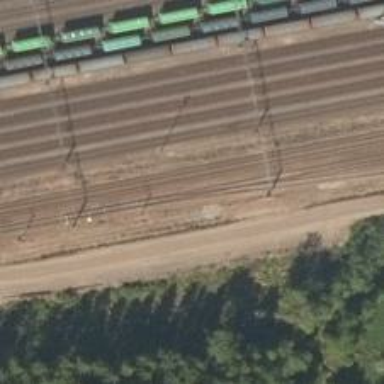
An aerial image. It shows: Railway with continuous electrified contact lines.